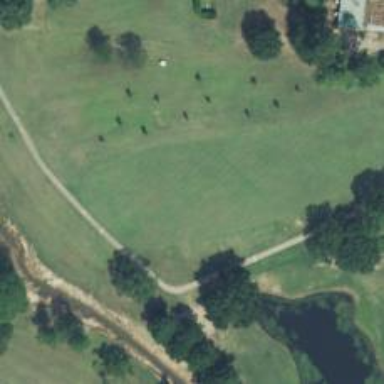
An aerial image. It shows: Golf hole.